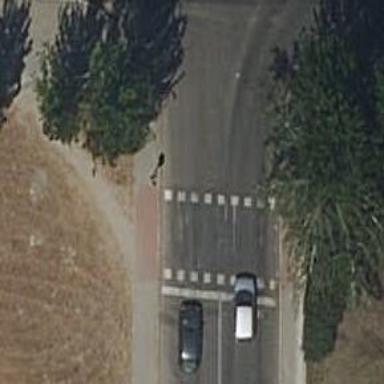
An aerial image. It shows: Residential road with asphalt surface. There are sidewalks on both sides of the road.